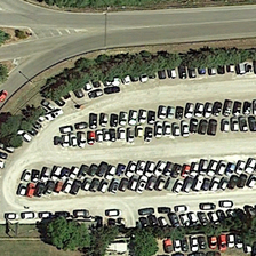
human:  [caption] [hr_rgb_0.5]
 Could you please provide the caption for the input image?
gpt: The train row is in the parking lot surrounded by trees.

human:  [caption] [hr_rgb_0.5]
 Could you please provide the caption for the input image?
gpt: Rows of cars were parked in a parking lot surrounded by trees.

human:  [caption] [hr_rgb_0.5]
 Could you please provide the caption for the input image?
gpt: A lot of cars are parked in the parking lot surrounded by green trees.

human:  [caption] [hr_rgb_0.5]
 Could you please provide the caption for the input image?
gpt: Many cars are parked in parking lots surrounded by green trees.

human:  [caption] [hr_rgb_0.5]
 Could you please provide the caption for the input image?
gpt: Many cars are parked in a parking lot surrounded by green trees.